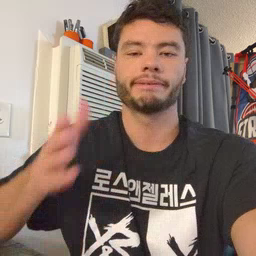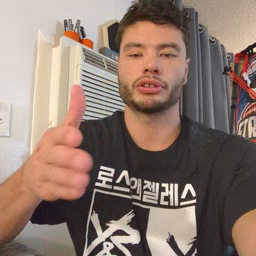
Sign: fish